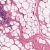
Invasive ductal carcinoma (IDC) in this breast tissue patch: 0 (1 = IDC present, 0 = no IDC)